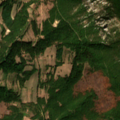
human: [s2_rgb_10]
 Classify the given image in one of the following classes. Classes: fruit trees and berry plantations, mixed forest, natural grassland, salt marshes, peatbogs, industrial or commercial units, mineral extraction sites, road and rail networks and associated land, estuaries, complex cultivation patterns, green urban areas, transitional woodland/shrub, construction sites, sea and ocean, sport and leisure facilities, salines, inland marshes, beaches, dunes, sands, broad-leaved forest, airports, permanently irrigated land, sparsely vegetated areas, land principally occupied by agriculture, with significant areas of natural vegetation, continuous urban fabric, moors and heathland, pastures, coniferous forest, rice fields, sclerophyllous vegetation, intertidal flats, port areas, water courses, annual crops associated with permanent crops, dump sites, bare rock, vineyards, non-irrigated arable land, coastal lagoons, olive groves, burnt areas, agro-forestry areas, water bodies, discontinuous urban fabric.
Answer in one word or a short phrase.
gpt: land principally occupied by agriculture, with significant areas of natural vegetation, broad-leaved forest, natural grassland, transitional woodland/shrub